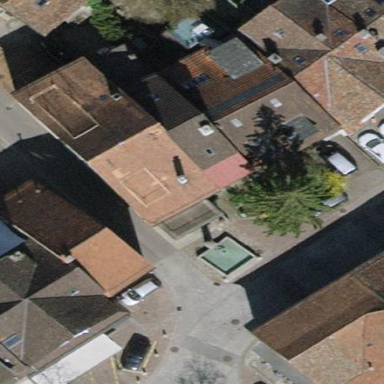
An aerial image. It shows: Terrace building with gabled roof.